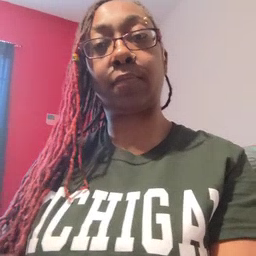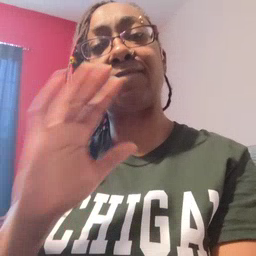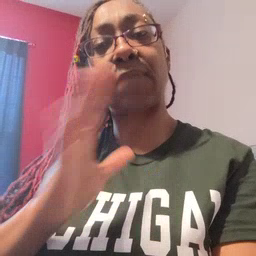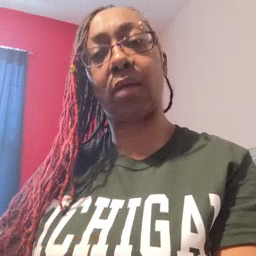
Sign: fine